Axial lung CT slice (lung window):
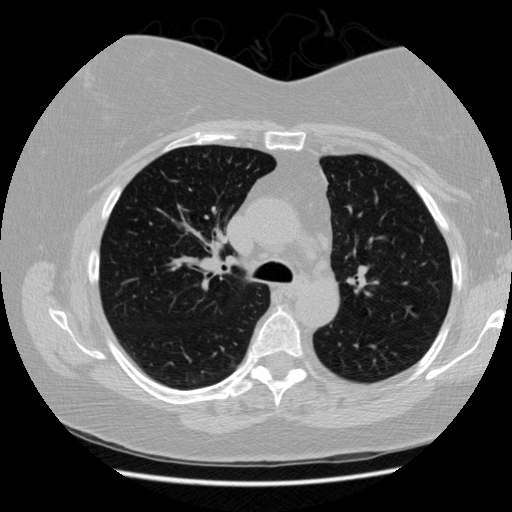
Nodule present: no